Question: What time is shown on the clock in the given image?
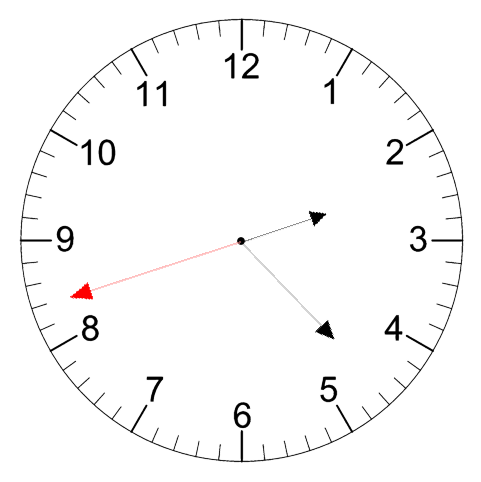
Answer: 02:22:42